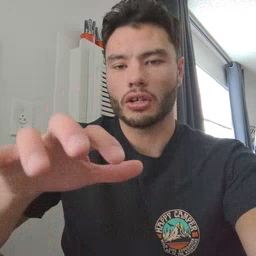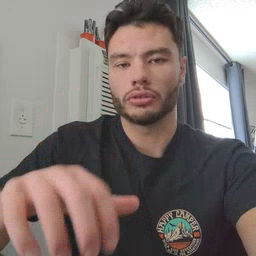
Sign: alligator